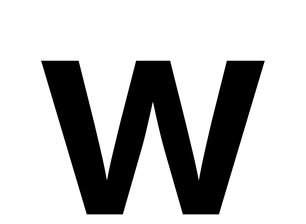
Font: Inter_SemiBold